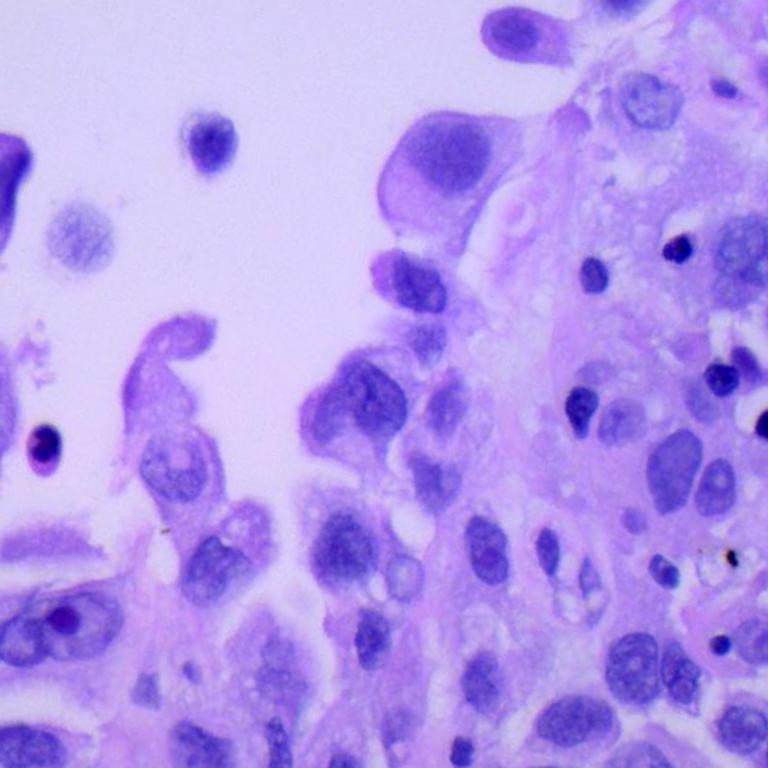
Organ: lung
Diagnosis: adenocarcinomas